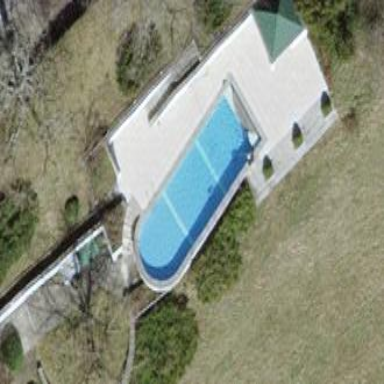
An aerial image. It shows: Outdoor swimming pool in leisure land.